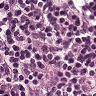
Metastatic tissue present: no